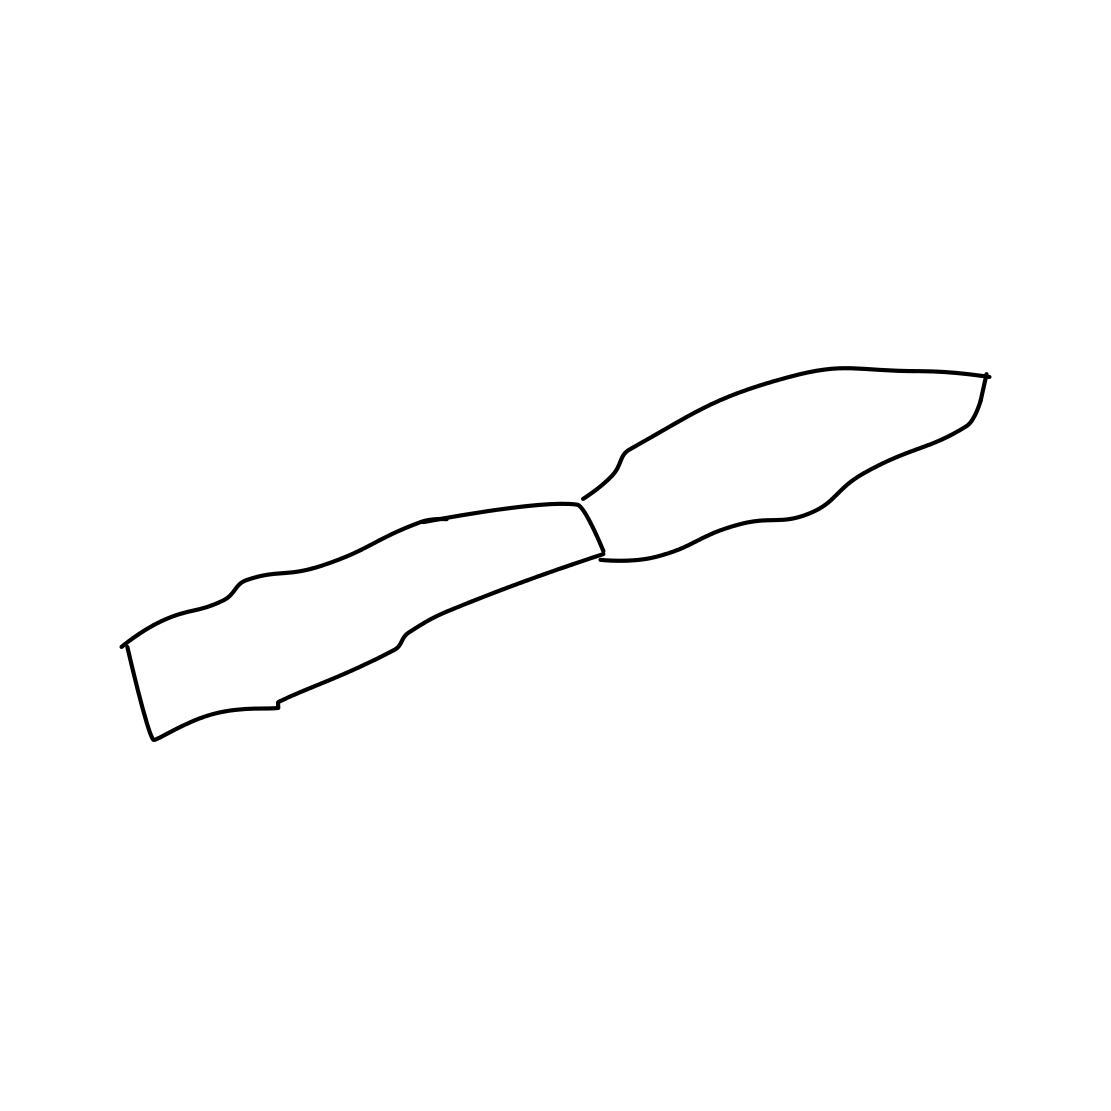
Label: knife